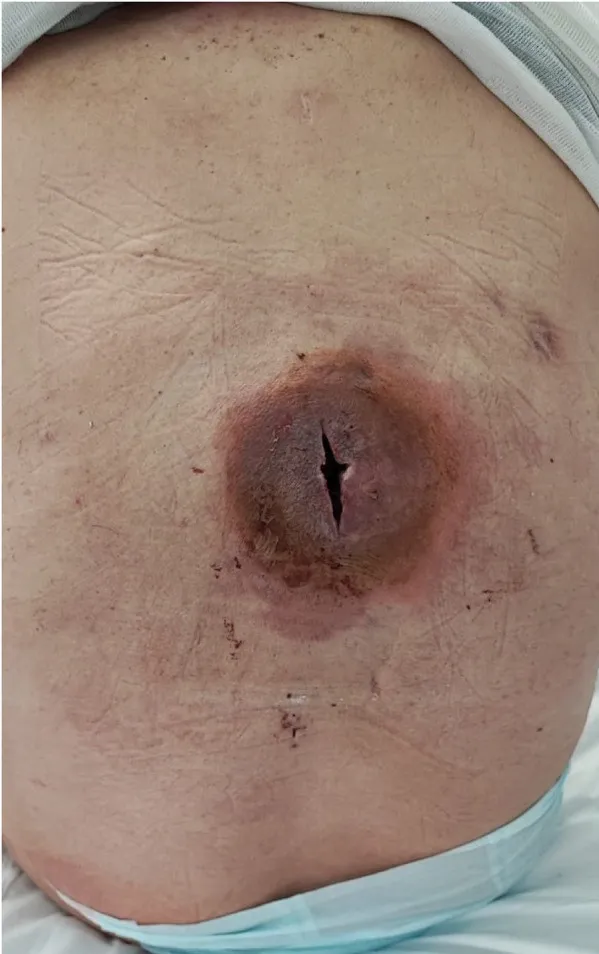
Huge dorsal abscess opened and drained with the microbiological examination positive for Staphylococcus aureus.
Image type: medical_photograph (other_medical_photograph)